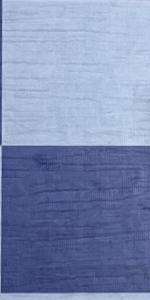
Label: Empty